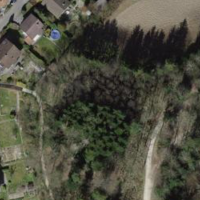
EUNIS habitat code: 41
Species observed at this site:
Abies alba
Circaea lutetiana